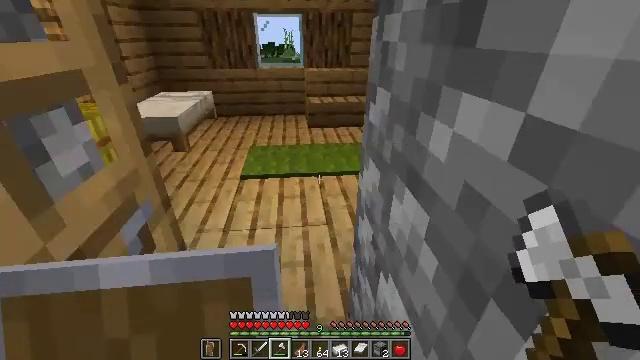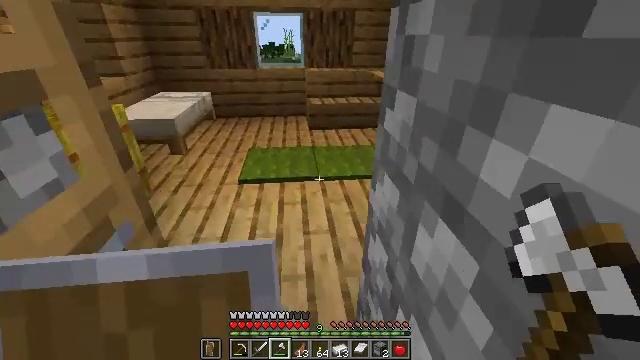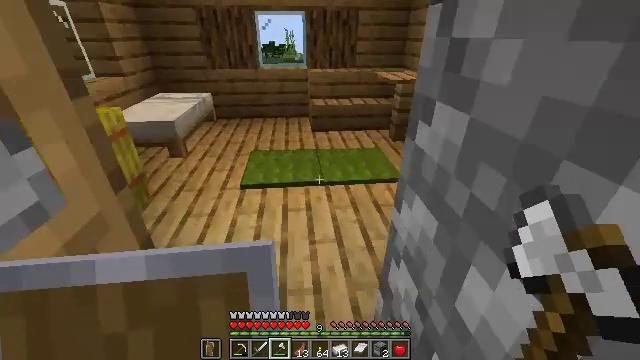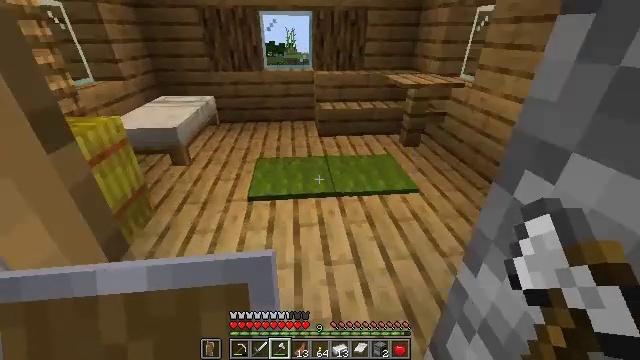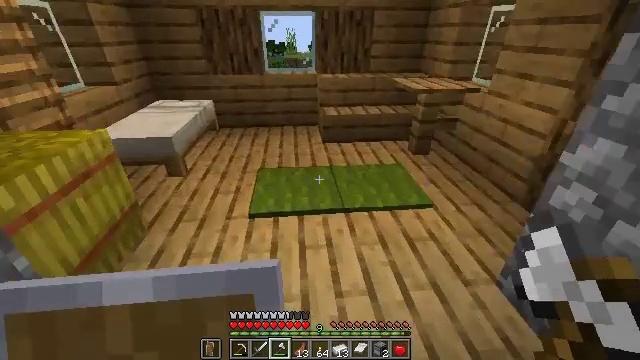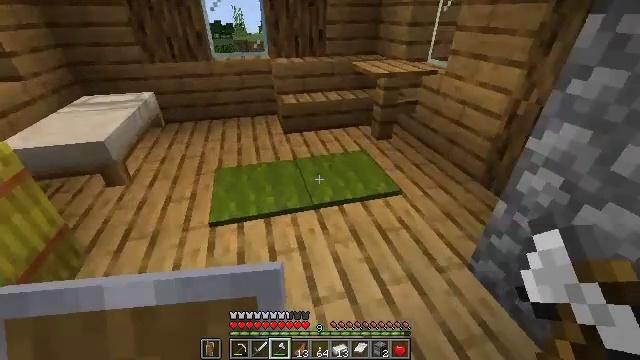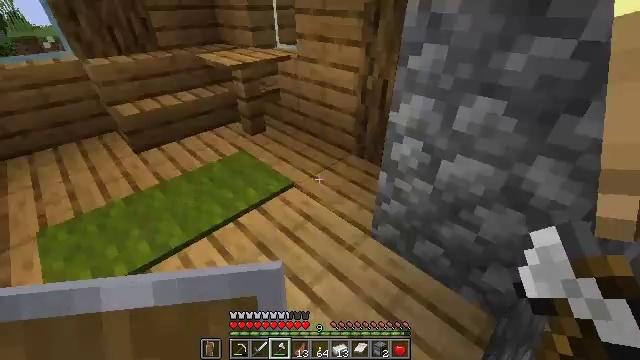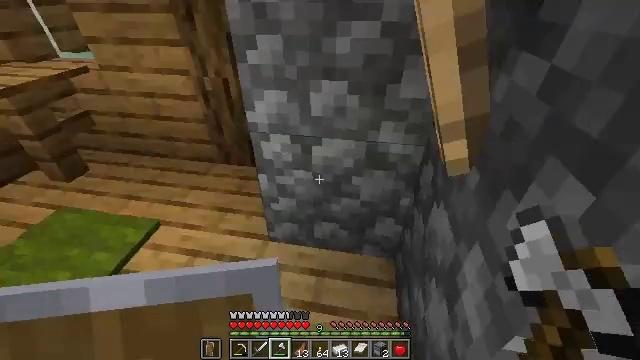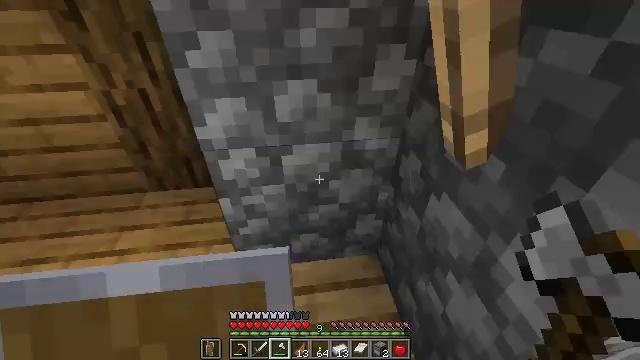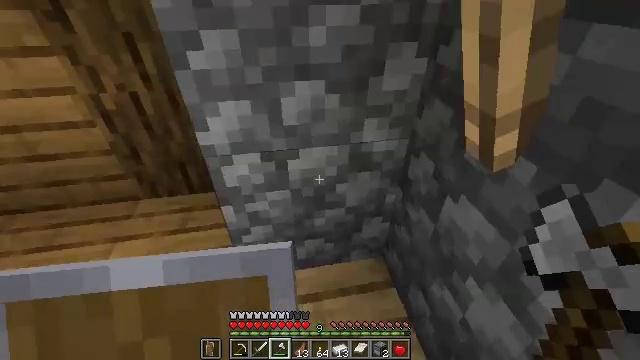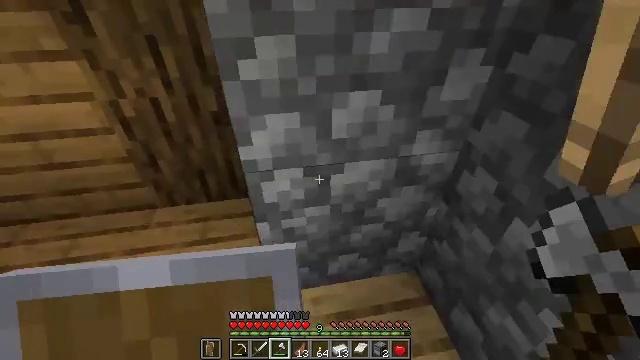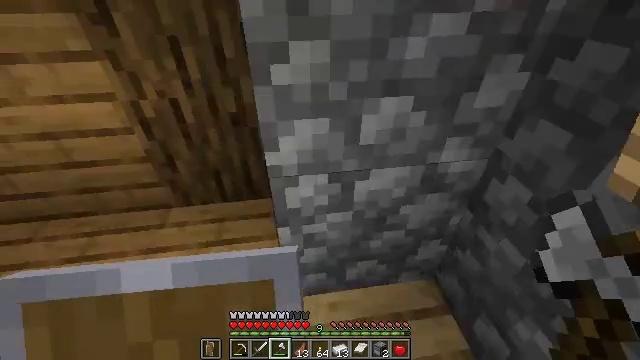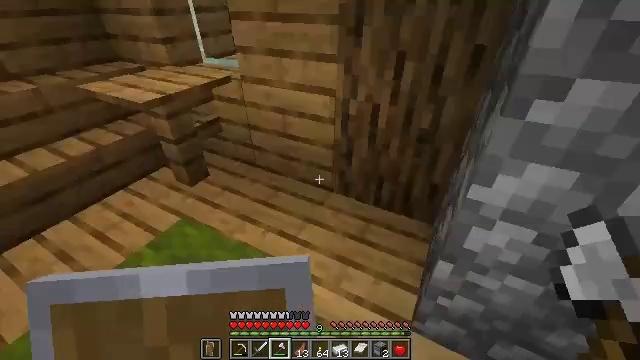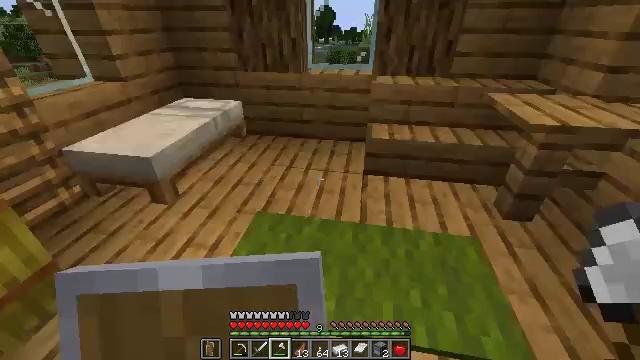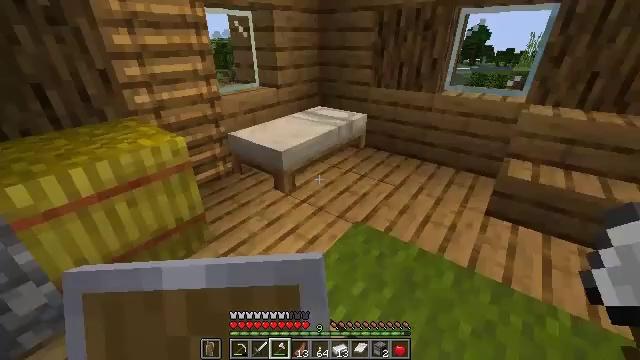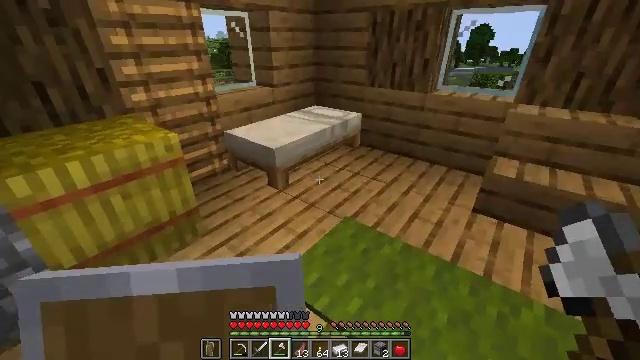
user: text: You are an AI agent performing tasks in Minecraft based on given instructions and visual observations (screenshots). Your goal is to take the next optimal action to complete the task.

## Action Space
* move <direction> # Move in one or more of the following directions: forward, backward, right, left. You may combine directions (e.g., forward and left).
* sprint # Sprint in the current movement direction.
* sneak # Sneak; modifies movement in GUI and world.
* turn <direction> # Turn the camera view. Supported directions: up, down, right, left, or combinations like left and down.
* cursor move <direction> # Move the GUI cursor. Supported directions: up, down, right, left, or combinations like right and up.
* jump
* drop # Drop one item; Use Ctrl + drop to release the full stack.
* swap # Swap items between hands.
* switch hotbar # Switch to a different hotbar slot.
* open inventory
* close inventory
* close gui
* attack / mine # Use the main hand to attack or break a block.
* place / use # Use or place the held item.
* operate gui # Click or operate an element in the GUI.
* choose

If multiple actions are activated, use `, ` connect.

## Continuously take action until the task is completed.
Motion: motion action
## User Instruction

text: Gather the ladder by attacking it.
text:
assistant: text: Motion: move forward and move left
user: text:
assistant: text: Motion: move forward and move left
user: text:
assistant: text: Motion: move forward and move left
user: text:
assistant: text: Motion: move forward
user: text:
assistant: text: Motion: move forward, turn right and down
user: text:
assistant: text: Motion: move forward, turn right and down
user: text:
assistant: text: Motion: move forward and move left, turn right and down
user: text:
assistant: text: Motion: move forward and move left, turn right and down
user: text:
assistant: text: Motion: move forward and move left, turn right
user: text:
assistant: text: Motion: move left
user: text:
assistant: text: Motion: move back and move left, turn left
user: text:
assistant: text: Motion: move back and move left, turn left and up
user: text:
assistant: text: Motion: move back, turn left and up
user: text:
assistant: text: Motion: move back and move right, turn left and up
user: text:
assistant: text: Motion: move right
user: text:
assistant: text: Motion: move forward and move right
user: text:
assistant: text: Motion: move forward and move right, turn left
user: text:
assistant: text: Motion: move forward and move right, turn left and up
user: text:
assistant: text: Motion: move forward and move right, turn left and up
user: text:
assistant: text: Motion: move forward and move right, turn left and up
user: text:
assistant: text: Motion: move forward and move right, turn left
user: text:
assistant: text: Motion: turn left
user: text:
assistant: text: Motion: attack / mine
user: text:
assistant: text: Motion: attack / mine
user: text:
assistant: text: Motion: attack / mine
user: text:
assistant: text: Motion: attack / mine
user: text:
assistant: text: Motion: attack / mine
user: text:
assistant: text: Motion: attack / mine
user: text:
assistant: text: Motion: attack / mine